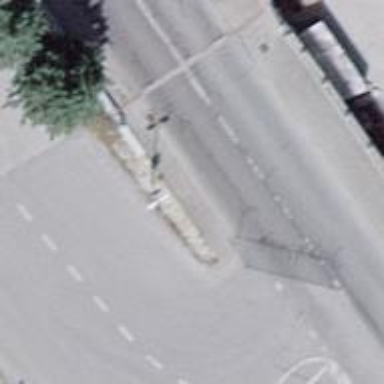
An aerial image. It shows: Raised kerb.